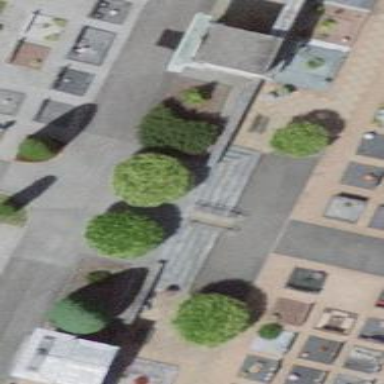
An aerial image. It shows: Set of steps on the road.